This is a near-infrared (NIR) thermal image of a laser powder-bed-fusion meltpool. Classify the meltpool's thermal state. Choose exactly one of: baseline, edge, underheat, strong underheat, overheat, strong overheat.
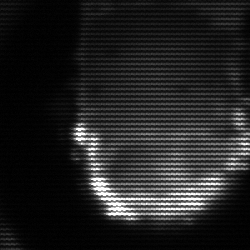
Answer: baseline